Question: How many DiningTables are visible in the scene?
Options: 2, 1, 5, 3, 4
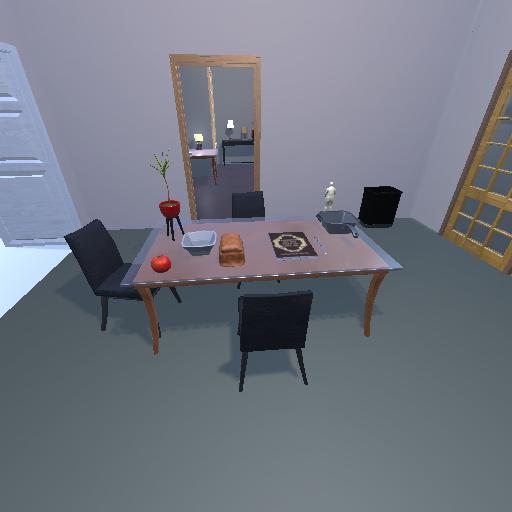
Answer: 2